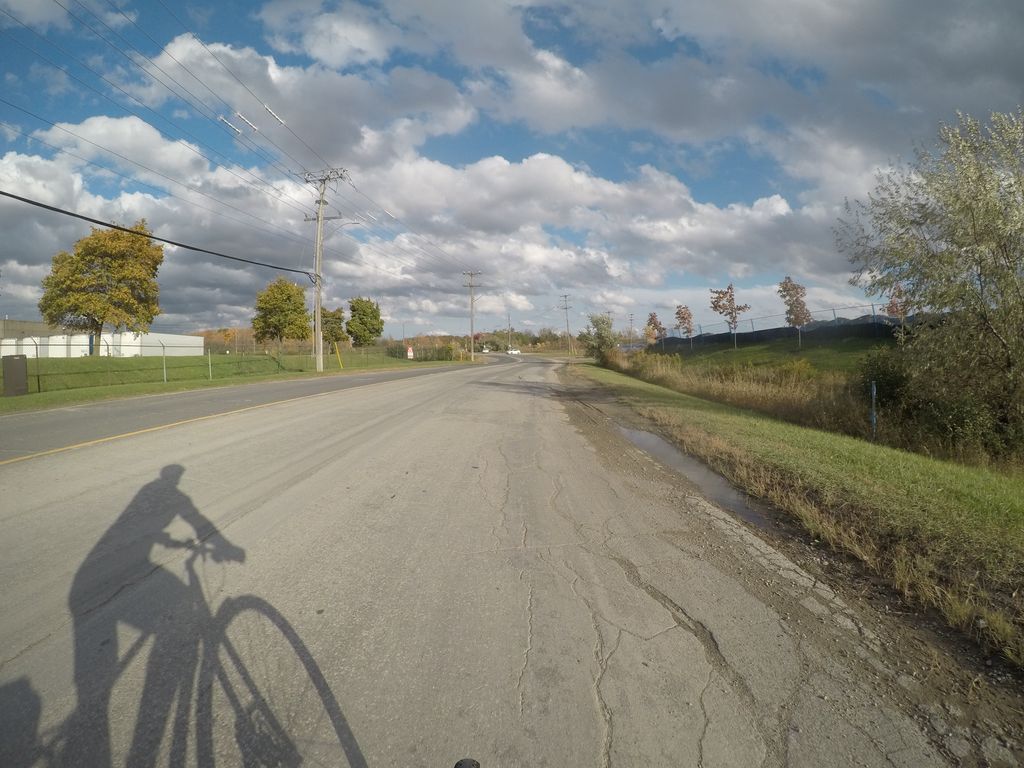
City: kitchener-waterloo